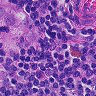
Metastatic tissue present: yes